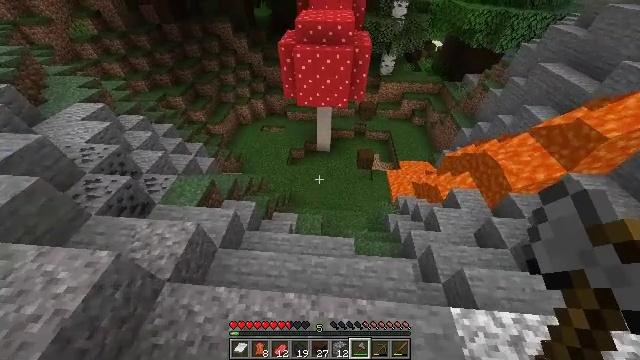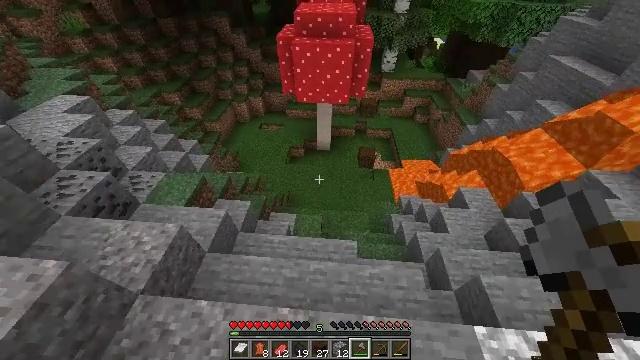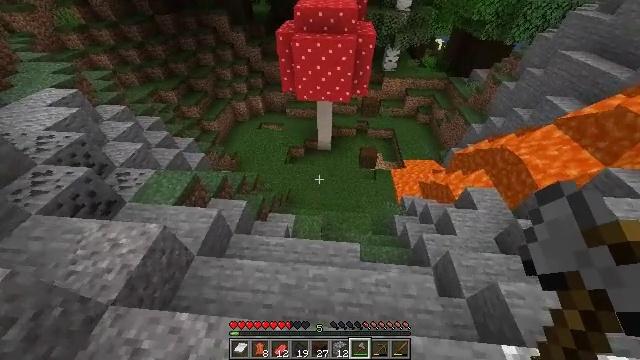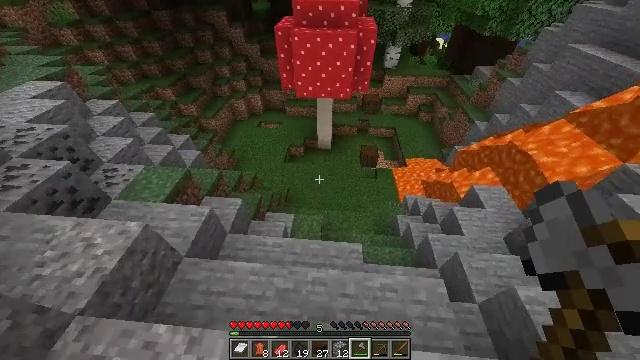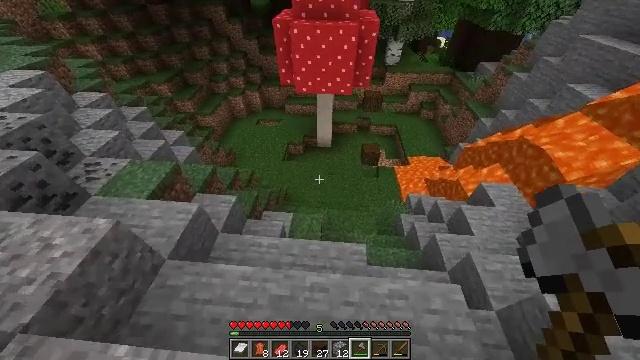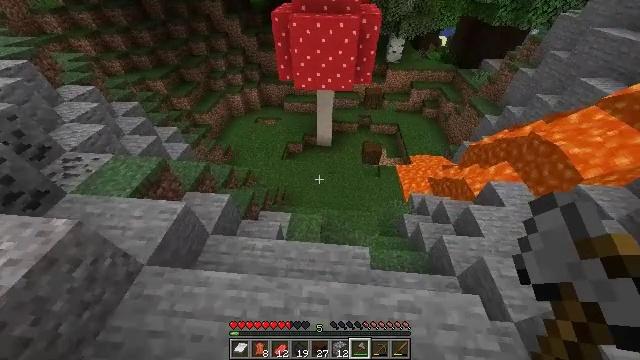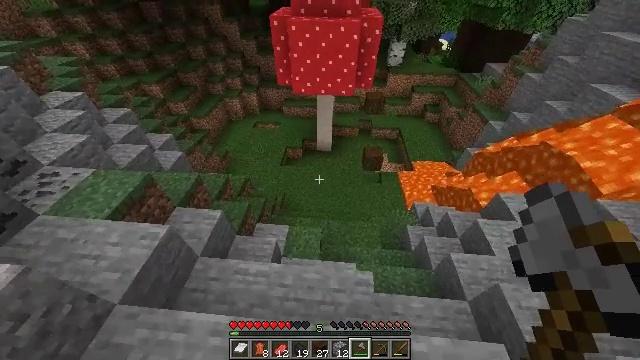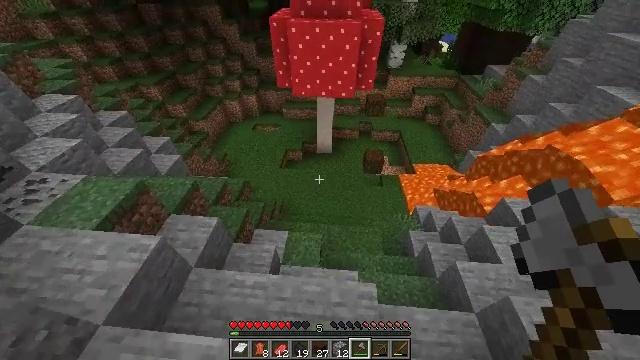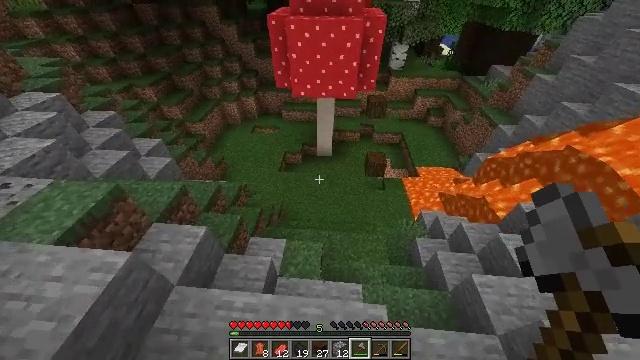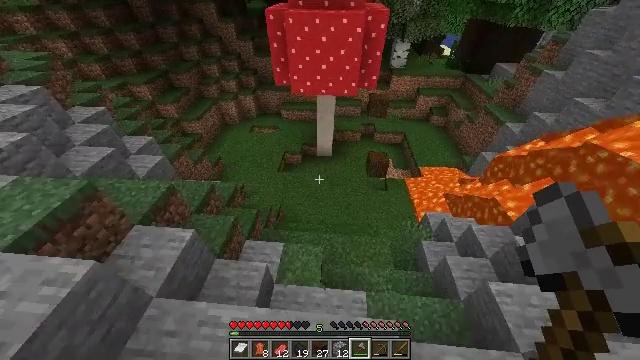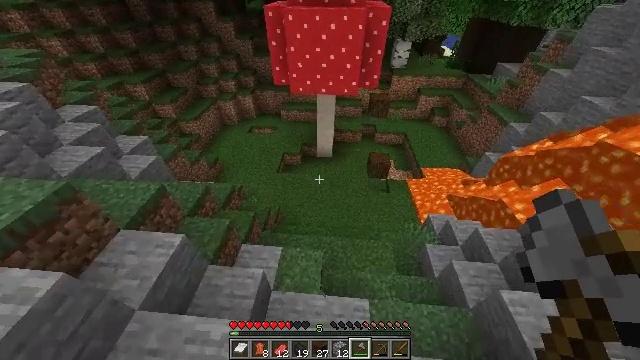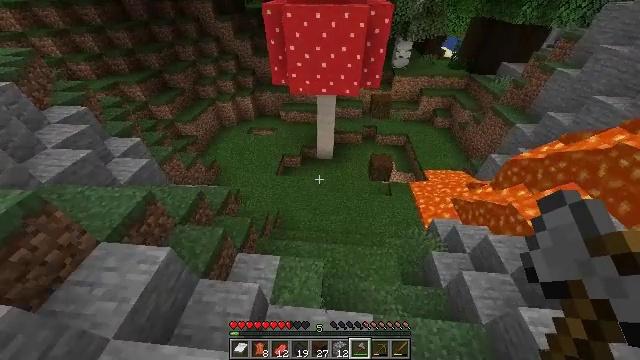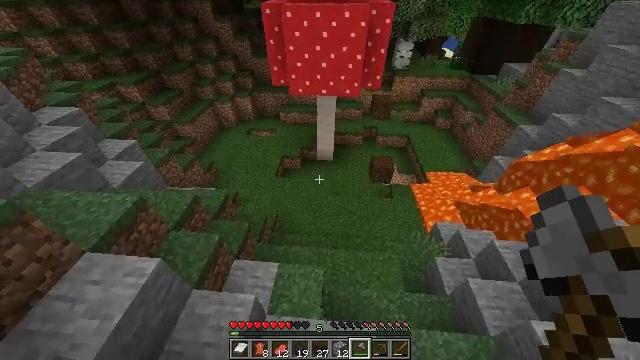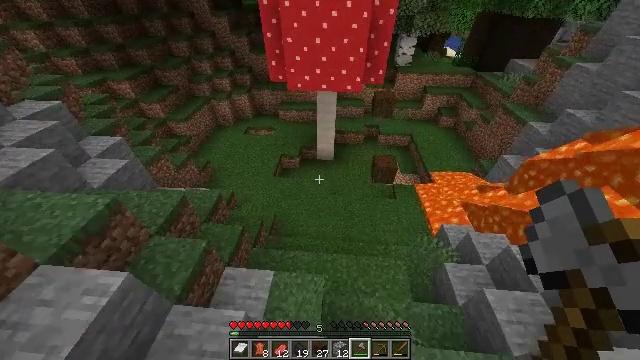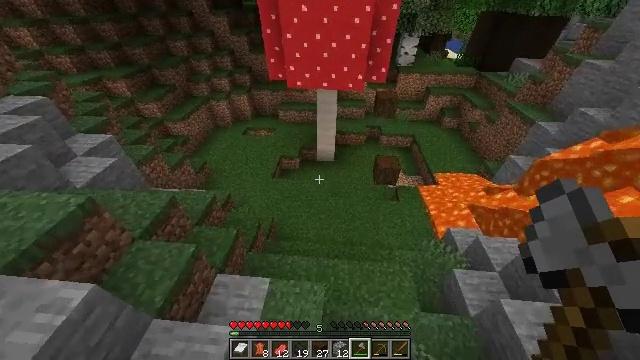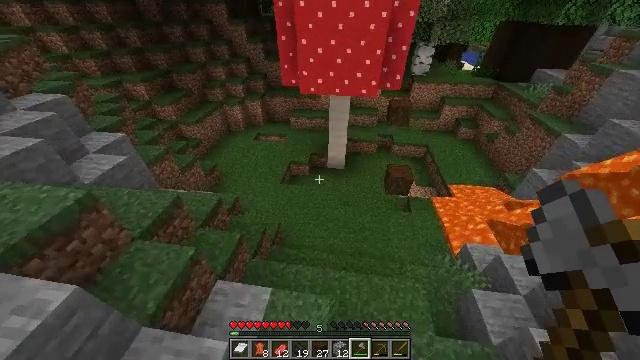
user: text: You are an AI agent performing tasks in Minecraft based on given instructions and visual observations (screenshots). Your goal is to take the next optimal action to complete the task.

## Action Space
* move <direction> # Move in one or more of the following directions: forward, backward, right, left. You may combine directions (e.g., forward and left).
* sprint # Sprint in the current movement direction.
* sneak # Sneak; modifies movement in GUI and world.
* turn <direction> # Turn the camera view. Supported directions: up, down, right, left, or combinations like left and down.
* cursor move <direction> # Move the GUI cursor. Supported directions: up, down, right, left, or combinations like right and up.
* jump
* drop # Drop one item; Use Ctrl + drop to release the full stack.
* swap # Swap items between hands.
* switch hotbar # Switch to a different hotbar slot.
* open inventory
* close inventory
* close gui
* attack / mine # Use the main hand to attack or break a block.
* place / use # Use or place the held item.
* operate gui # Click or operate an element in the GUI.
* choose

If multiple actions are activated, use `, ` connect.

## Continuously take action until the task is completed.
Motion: motion action
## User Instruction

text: Gather brown mushroom block as building material.
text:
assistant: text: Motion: move forward, sprint
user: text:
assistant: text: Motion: move forward, sprint
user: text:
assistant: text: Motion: move forward, sprint
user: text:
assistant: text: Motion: move forward
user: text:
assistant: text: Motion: move forward
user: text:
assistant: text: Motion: move forward
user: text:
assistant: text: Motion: move forward
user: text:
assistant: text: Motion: move forward
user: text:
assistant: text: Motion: move forward
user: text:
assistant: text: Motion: move forward, sprint
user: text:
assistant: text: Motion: move forward, sprint
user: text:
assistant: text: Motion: move forward, sprint
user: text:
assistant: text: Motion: move forward
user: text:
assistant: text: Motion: move forward
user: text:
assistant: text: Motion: move forward, turn left and up
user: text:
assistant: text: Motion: move forward, turn left and up
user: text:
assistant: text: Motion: move forward, turn left and up
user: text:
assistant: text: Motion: move forward, sprint, turn left and up
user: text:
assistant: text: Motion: move forward, sprint, turn left and up
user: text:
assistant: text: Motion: move forward, sprint, turn up
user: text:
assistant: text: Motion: move forward, turn up
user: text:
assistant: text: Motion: move forward, turn up
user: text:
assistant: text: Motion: move forward, turn right and up
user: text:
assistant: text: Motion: move forward, turn right and up
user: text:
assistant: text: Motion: move forward, turn right and up
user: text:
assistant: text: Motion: move forward, turn right
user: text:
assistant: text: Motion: move forward, turn right
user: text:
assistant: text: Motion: move forward
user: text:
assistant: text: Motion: move forward
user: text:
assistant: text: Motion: move forward